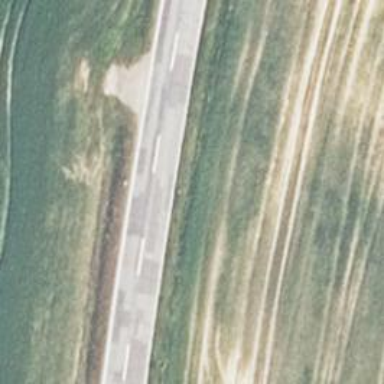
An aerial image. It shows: Secondary road with asphalt surface.